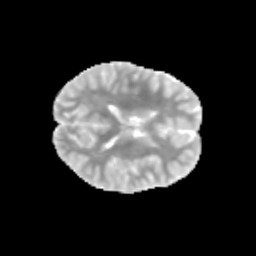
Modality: MD
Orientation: axial
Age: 10
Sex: male
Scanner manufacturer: siemens
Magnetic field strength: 3 T
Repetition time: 3.8 s
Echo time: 0.07 s